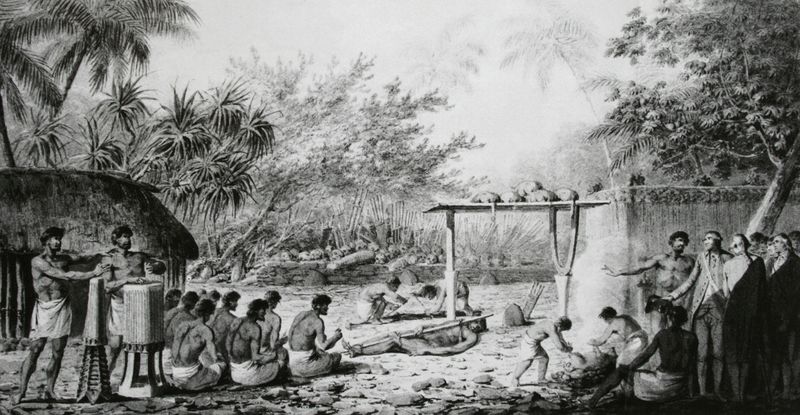
Titel: Menschenopfer auf Hawaii
Künstler: John Webber
Standort: Sydney (Australien)
Institution: Dixson Library, State Library of New South Wales
Schlagwörter: baum, feuer, himmel, laub, nackt, schatten, schurz, wasser, bäume, menschen, sitzen, ufer, grau, hut, männer, rücken, schwarz, stroh, szene, weiss, zeichnung, dach, haus, tuch, fest, arm, hinrichtung, stein, steine, tod, tot, stamm, hütte, boden, insel, kind, wald, arbeit, kinder, stock, liegen, afrika, wüste, dorf, mauer, grafik, amerika, arbeiter, wild, palme, zeigen, farbige, schwarze, südsee, lendentuch, kohle, lichtung, druck, schwarzweiss, druckgrafik, stich, gefangen, illustration, offizier, zeremonie, trommel, gefangene, urwald, kreuzzug, palmen, entdecker, gefangener, bau, sklaven, ritual, kolonie, karibik, einwohner, indianer, ureinwohner, trommeln, wilde, folter, gefesselt, eroberer, angebunden, marterpfahl, eingeborene, expedition, einheimische, europäer, schwar weiß, sklaverei, kolonialisierung, inidgenos, schwarz-weißß, okohle, kanibalen, kannibalen, #nackt, iurwald